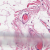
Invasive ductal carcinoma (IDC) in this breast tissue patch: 0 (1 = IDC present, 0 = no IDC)